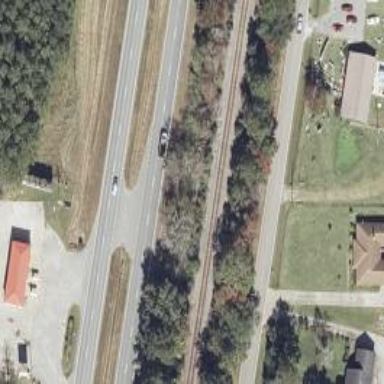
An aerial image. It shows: Trunk highway.